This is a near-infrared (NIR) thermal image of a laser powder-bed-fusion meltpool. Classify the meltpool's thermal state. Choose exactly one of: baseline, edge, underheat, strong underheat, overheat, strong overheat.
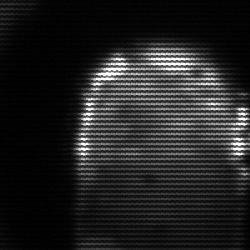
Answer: baseline